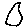
Label: hexagon